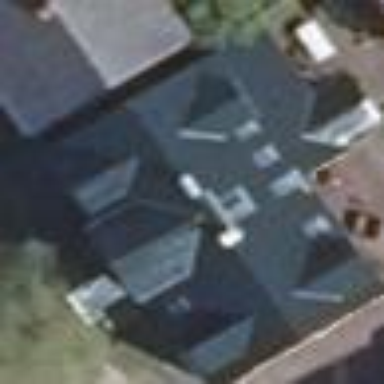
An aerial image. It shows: House with multiple building parts.